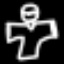
Label: angel